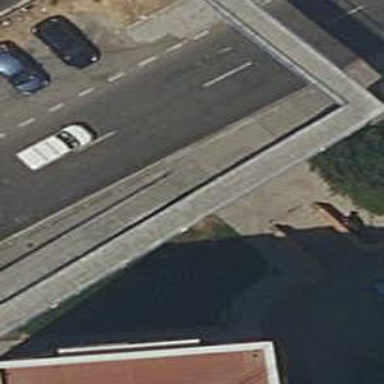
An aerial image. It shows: Pedestrian road.